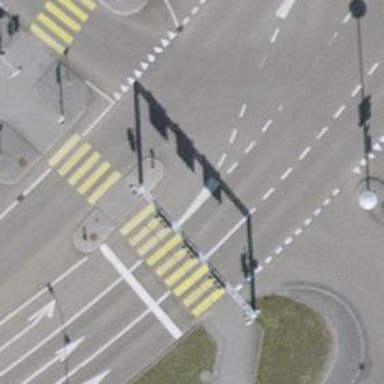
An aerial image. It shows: Traffic calming island.